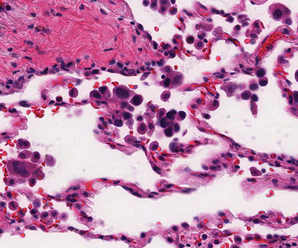
Tumor epithelial tissue: yes
Tumor-associated stroma tissue: yes
Normal tissue: no